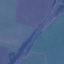
Land use / land cover class: Highway